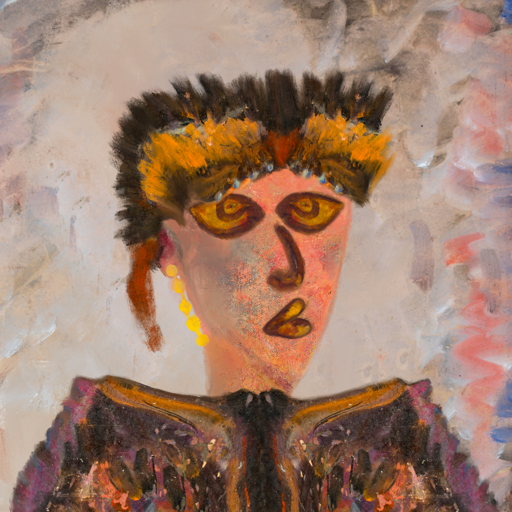
Background: Roy_Bahadur, Head And Neck Side: Irani, Face Side: Comrade, Bust: Gypsy_Queen, Hair Side: Blank, Head Accessory: Gypsy_Queen, Second Necklace: Blank, Necklace: Blank, Baby: Blank